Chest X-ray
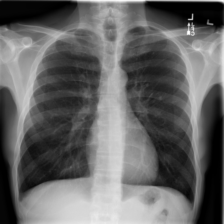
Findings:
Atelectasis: negative
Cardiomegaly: negative
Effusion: negative
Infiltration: negative
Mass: negative
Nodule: negative
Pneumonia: negative
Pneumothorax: negative
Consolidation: negative
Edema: negative
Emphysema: negative
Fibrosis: negative
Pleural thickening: negative
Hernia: negative